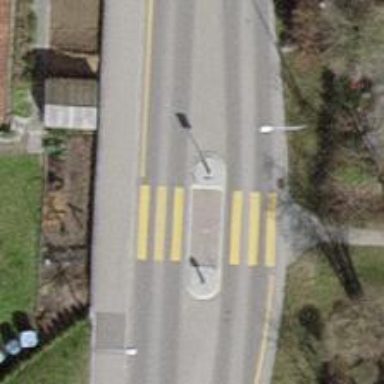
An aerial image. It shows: Kerb serving as barrier.